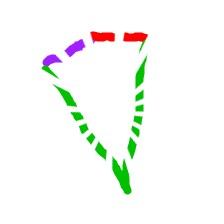
Shape: kite